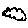
Label: cloud